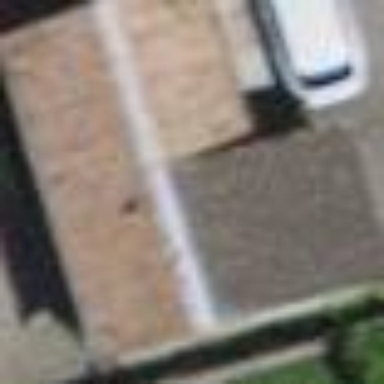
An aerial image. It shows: Group of garages.